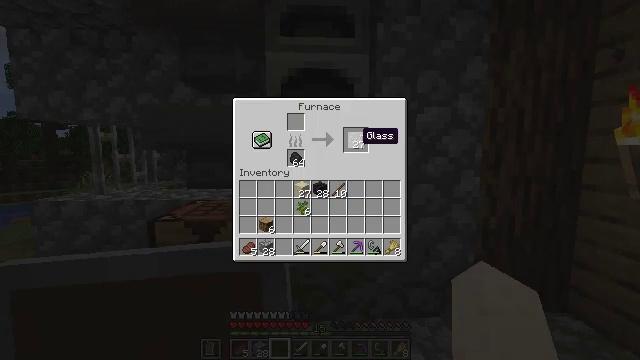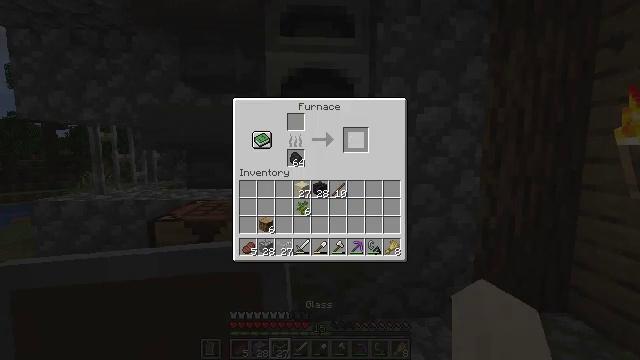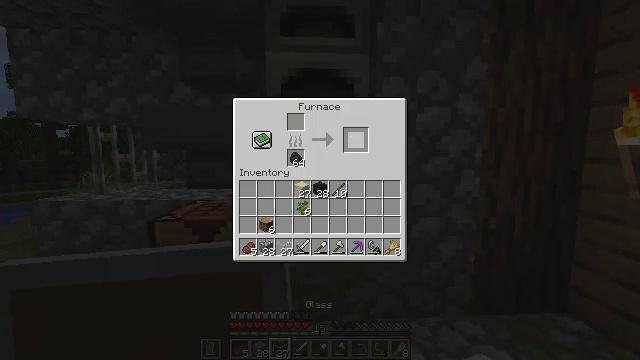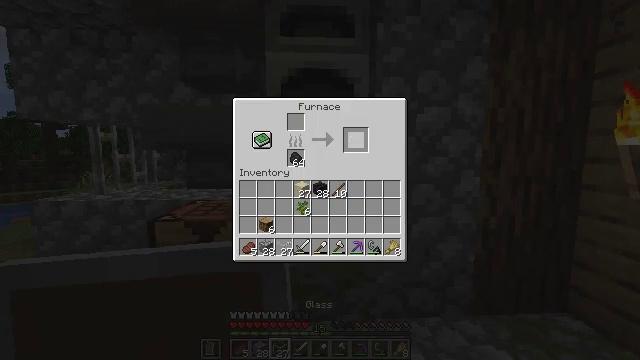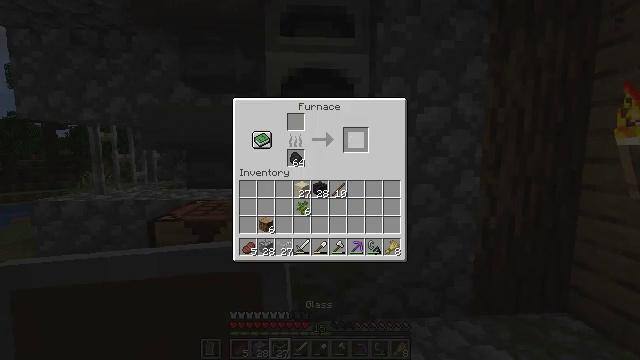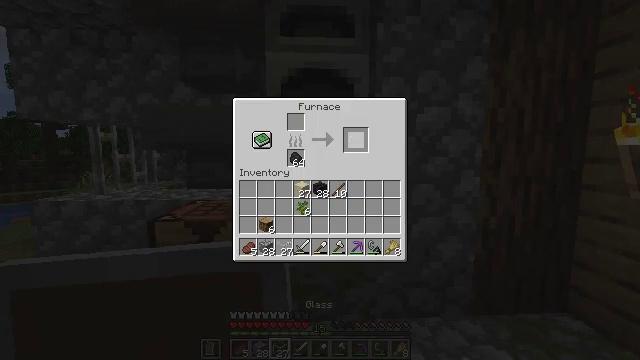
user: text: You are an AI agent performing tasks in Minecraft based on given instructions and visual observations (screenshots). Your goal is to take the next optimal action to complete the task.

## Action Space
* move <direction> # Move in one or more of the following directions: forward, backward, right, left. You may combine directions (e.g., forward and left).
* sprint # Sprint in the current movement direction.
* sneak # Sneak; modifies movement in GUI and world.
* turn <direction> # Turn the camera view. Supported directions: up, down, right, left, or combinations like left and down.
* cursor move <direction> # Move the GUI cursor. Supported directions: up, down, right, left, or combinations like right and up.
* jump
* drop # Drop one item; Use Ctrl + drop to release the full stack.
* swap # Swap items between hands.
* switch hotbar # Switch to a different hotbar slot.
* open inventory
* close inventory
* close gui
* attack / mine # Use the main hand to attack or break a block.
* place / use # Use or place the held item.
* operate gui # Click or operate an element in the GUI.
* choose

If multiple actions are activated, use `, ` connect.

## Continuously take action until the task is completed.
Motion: motion action
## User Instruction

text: craft item air
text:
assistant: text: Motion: sneak, use / place
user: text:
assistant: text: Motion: sneak, use / place
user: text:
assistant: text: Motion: sneak
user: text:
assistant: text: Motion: sneak
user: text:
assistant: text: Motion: sneak
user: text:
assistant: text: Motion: sneak